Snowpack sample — Buffalo Mountain, Silverthorne, Colorado, USA (2/22/26, 2:02 PM MST)
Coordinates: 39.622, -106.113
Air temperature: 33 °F
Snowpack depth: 63 cm
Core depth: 20 cm
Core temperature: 23 °F
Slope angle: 11°, slope face: 116°
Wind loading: low
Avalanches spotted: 0
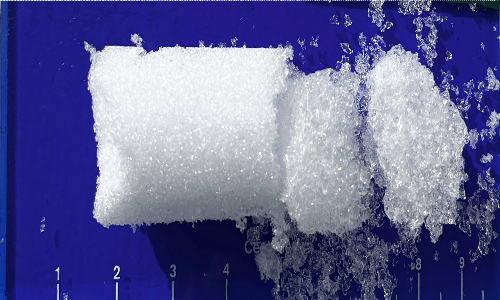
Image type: core
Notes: In a firebreak similar to site 1, minimal wind loading with no spotted avalanches (not many faces in view though)